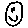
Label: smiley face